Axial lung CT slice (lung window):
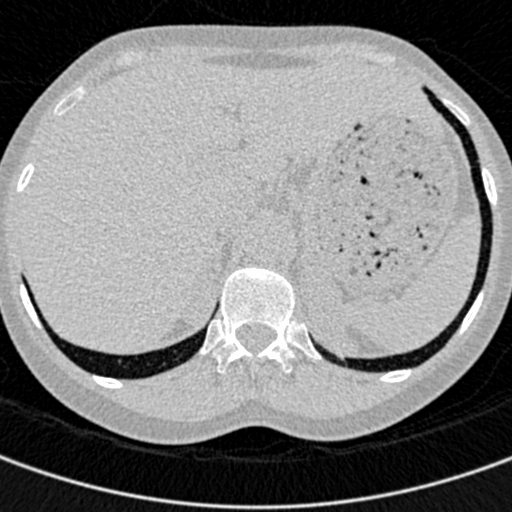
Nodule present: no